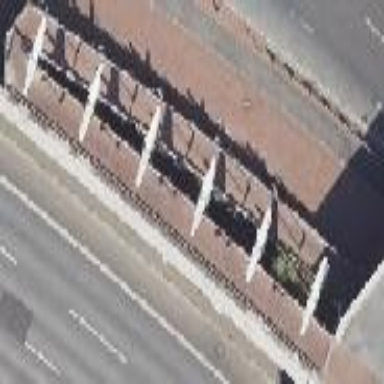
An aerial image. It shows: Beam bridge made by humans.